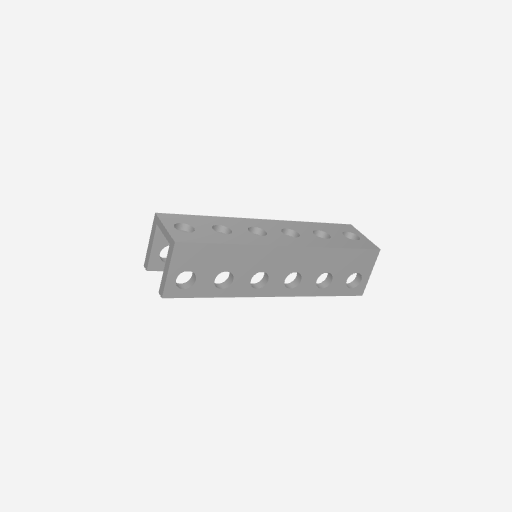
Part: UBeam6H